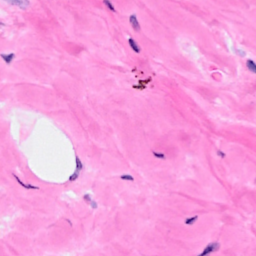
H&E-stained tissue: Breast